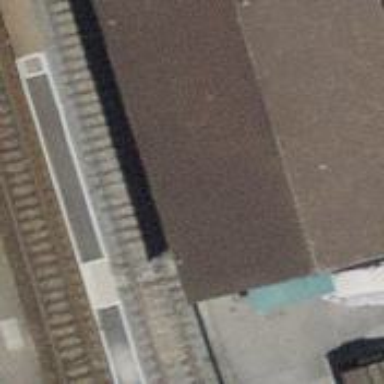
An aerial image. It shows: Railway switch.